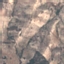
Land use / land cover: PermanentCrop